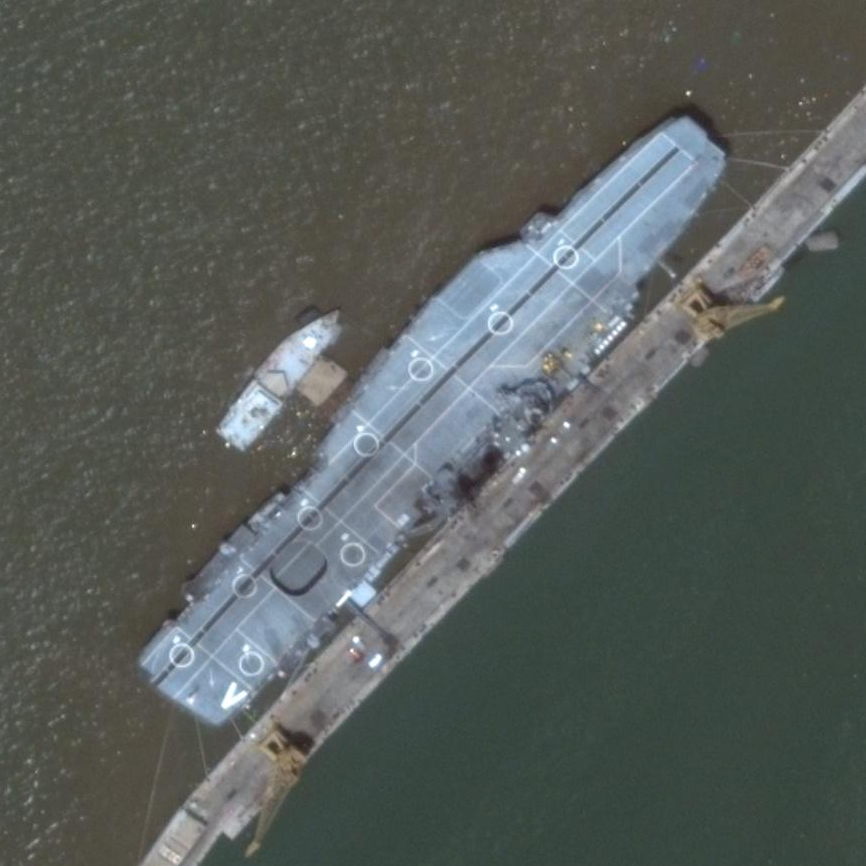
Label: aircraft_carrier